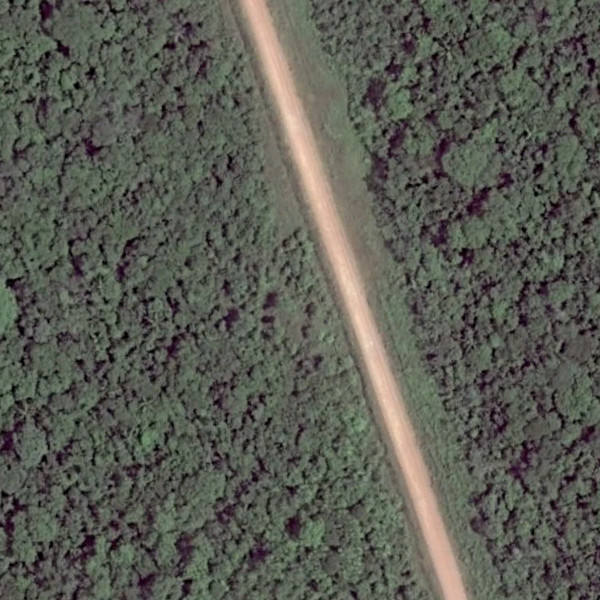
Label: Forest